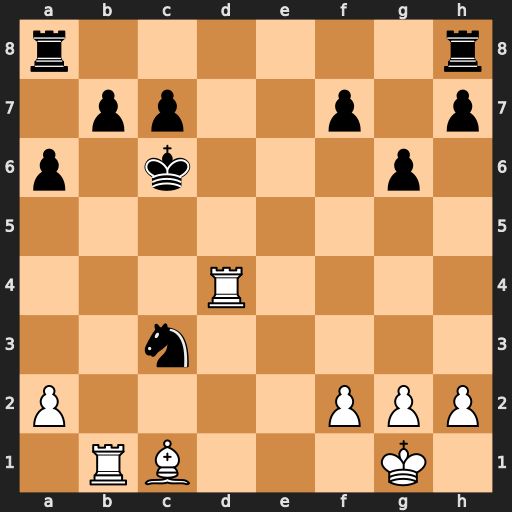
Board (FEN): r6r/1pp2p1p/p1k3p1/8/3R4/2n5/P4PPP/1RB3K1
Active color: w
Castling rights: -
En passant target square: -
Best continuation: Rc4+ Kd7 Rxc3